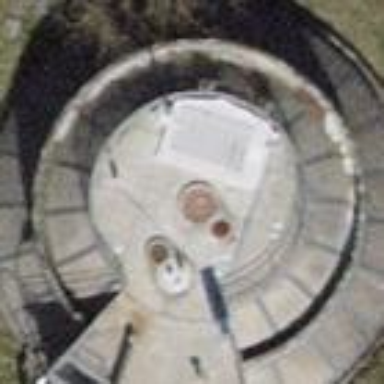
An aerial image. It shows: Silo.